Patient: sex M, age 72
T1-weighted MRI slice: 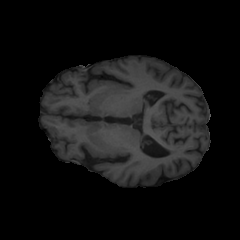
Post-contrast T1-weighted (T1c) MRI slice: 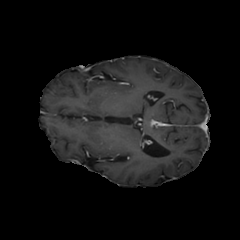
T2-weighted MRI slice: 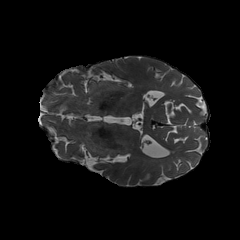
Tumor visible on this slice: no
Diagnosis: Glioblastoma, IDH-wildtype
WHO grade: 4